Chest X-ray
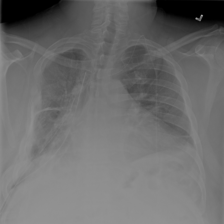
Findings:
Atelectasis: negative
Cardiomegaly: negative
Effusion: negative
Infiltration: negative
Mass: negative
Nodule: negative
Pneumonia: negative
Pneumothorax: negative
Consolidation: negative
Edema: negative
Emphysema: negative
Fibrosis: negative
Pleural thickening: positive
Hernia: negative